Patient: sex M, age 46
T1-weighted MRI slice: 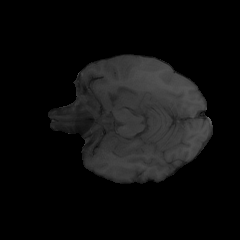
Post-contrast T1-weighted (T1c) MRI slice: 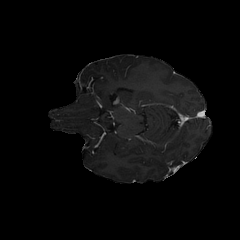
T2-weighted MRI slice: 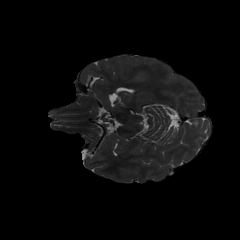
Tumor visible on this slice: no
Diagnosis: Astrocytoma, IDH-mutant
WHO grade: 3